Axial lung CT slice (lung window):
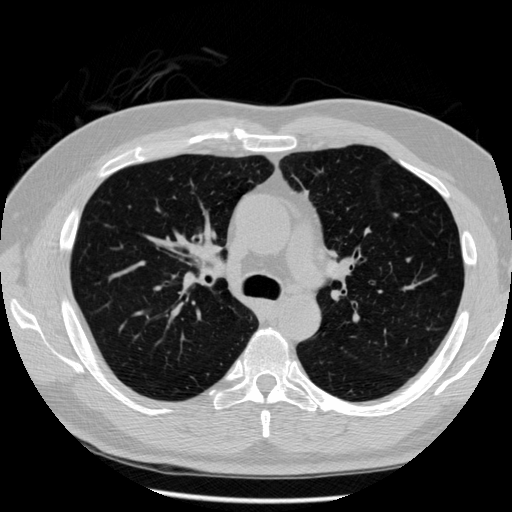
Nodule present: no